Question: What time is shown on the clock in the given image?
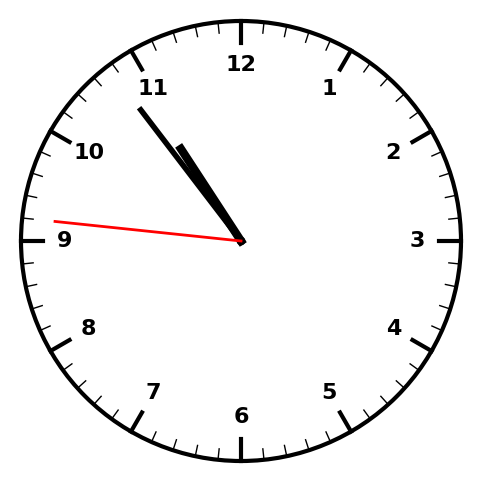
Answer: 10:53:46